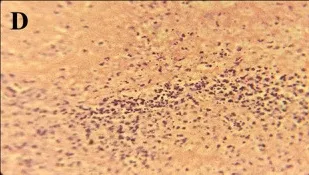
Necrotic area with neutrophilic debris induced by SARS-CoV-2.
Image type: pathology (immunostaining)